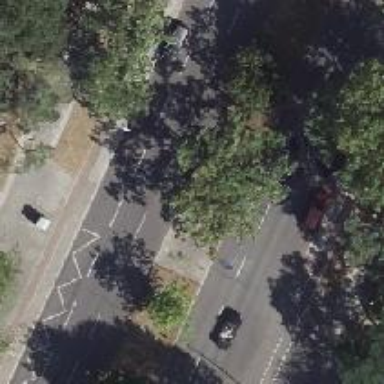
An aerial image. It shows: Unmarked crossing on the road.